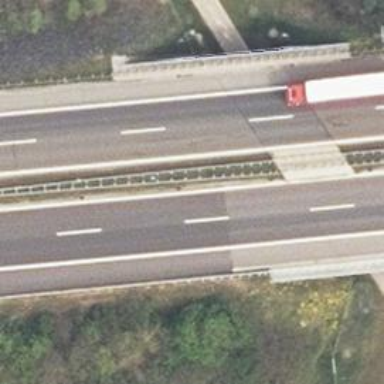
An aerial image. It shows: Asphalt bridge over motorway.